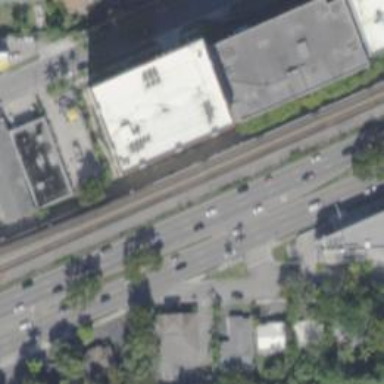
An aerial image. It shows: Asphalt road with separate sidewalk. The road is classified as trunk highway.